Field crop: maize
Growth stage: 2
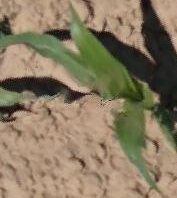
Species: maize